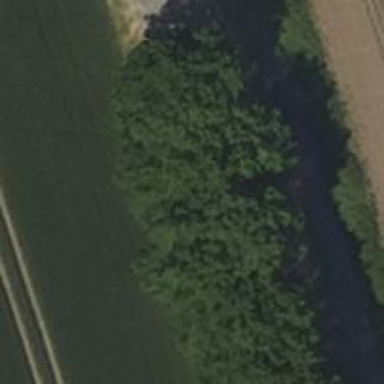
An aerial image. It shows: Single tag "natural: tree."